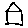
Label: house